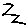
Label: zigzag